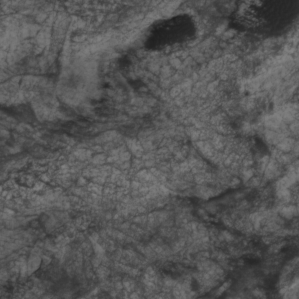
Label: non_frost